Question: Count the number of objects in the diagram.
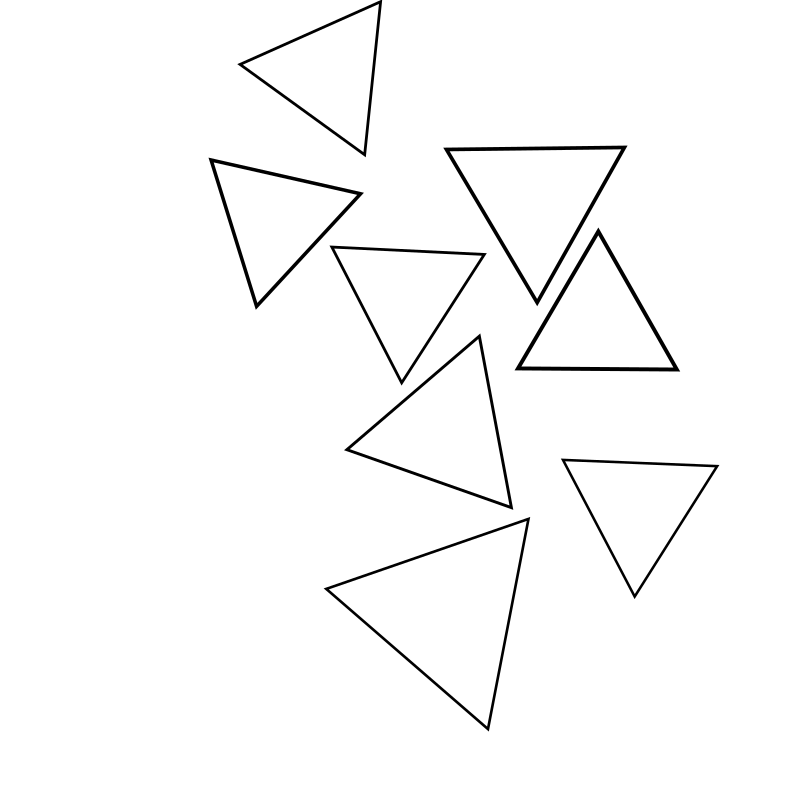
Answer: 8